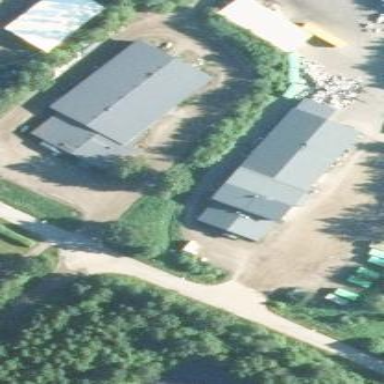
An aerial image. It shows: Industrial building housing recycling center.